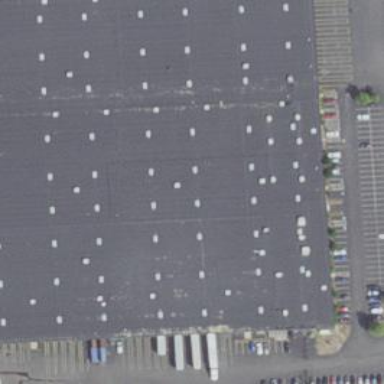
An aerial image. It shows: Warehouse.